Field crop: maize
Growth stage: 1
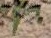
Species: atriplex